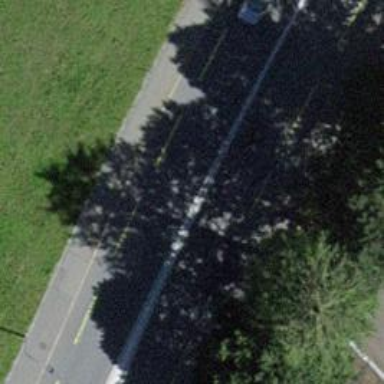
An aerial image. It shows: Primary highway with dedicated lane for cyclists.